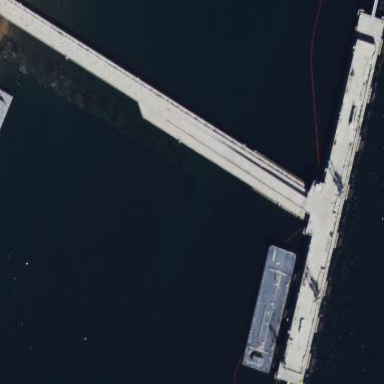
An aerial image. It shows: Man-made pier.